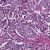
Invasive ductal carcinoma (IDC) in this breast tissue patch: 1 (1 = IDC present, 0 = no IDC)